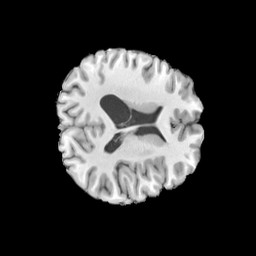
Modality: T1w
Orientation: axial